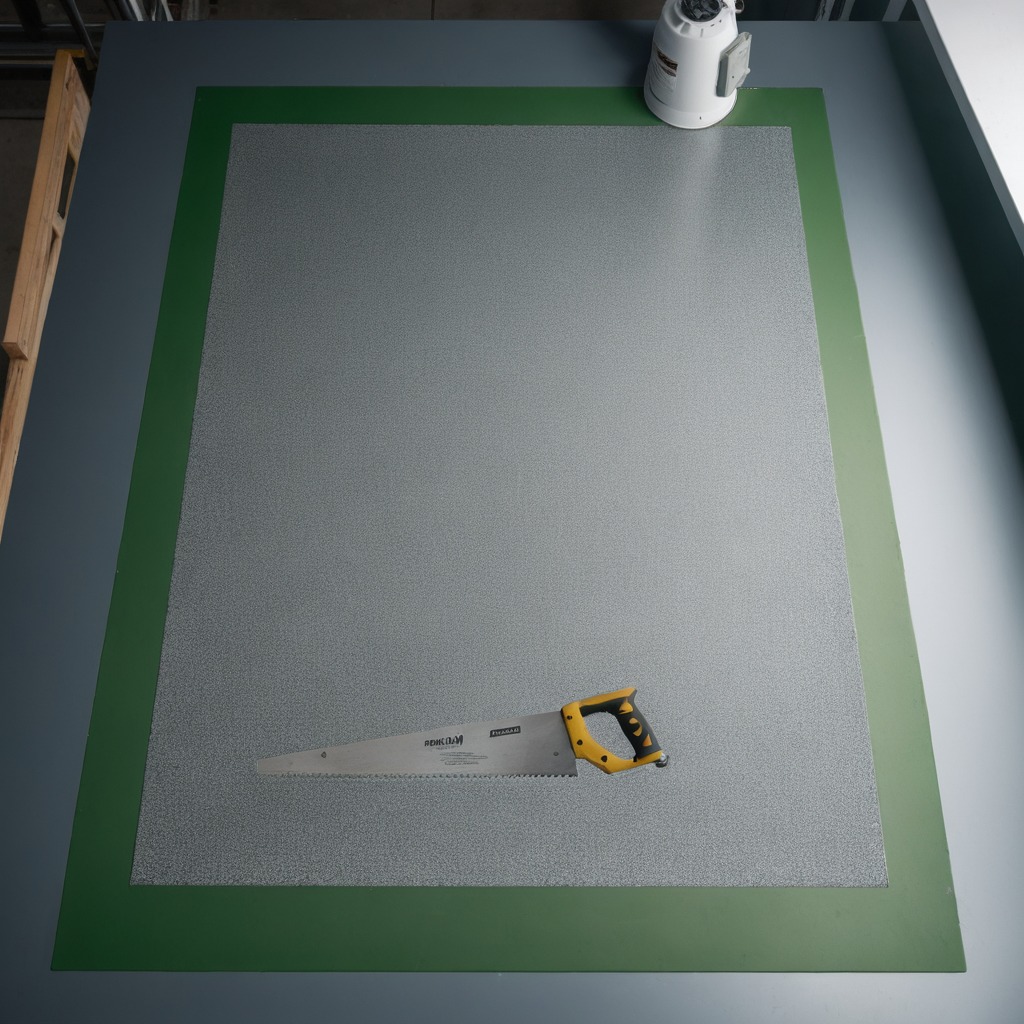
A metal saw lying on a clean granite tabletop covered with a green rubber mat inside a workshop under bright overhead lighting crisp shadows high clarity worn but beneath the mat